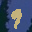
Label: 9